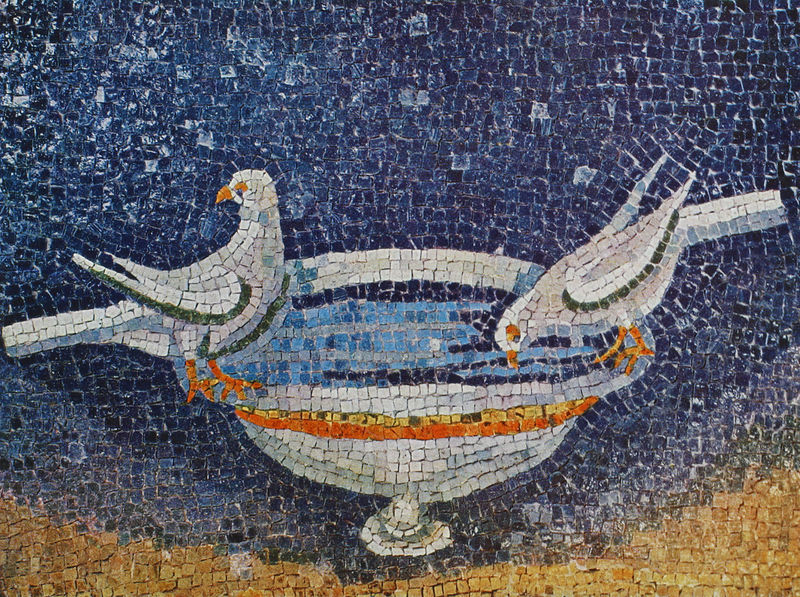
Titel: Mausoleum der Galla Placidia
Standort: Ravenna, Mausoleum der Galla Placidia (EU - I - Emilia-Romagna)
Schlagwörter: blau, flügel, wasser, gelb, grün, sitzen, braun, orange, weiss, tier, trinken, augen, federn, schale, vögel, hellblau, schnabel, dunkelblau, fuss, tauben, krallen, mosaik, kralle, wasserschale, vogeltränke